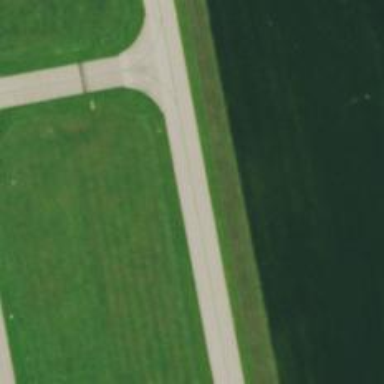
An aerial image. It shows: Image of taxiway at airport.